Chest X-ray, AP view. Patient: 33 years old, sex F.
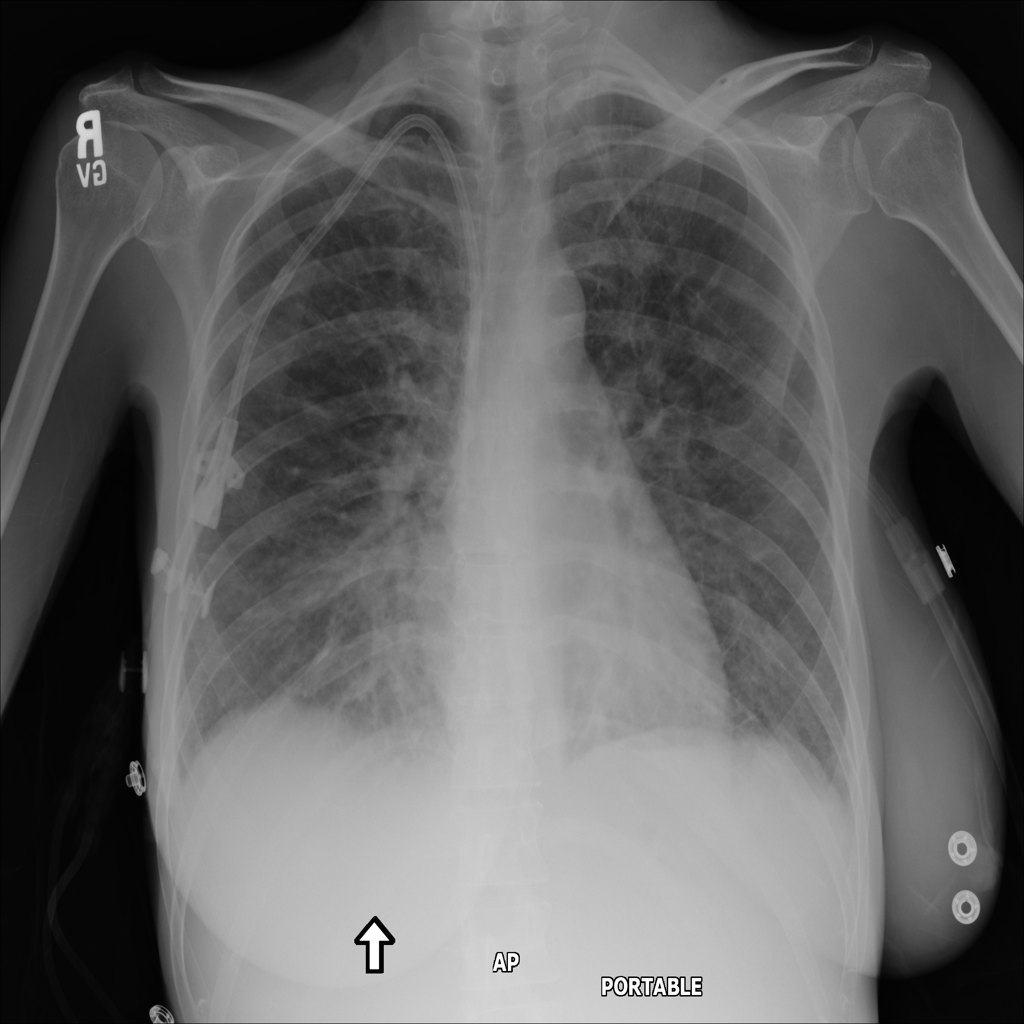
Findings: No Finding